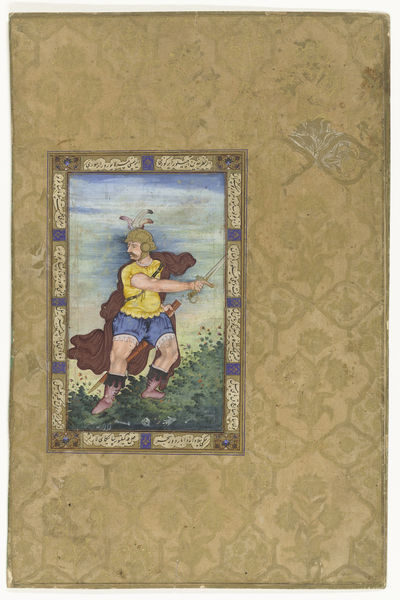
Titel: Romeinse held
Künstler: Kesav Das
Standort: Amsterdam
Institution: Rijksmuseum
Schlagwörter: blau, held, himmel, mann, umhang, gelb, rot, ornament, schnurrbart, rahmen, feld, federbusch, graphik, muskeln, druck, schwert, soldat, helm, buchseite, krieger, stifel, antiker held